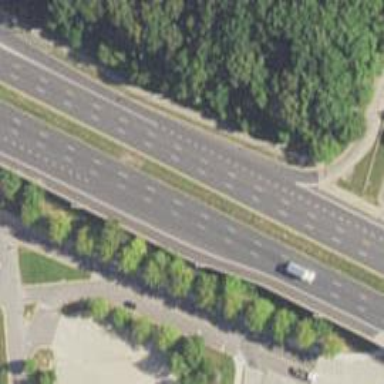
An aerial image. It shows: Motorway junction.